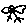
Label: bird